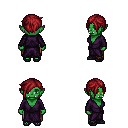
a pixel art fantasy rpg character, female body template, orc, green skin, purple robe, robe skirt, brunette pixie cut hairstyle, ghillies, four views (front, back, left, right), 2x2 character sprite sheet, small pixel art, hard edges, no anti-aliasing